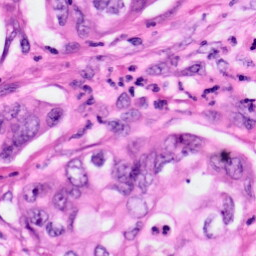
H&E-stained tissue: Pancreatic